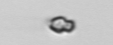
Label: Heterocapsa_rotundata